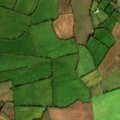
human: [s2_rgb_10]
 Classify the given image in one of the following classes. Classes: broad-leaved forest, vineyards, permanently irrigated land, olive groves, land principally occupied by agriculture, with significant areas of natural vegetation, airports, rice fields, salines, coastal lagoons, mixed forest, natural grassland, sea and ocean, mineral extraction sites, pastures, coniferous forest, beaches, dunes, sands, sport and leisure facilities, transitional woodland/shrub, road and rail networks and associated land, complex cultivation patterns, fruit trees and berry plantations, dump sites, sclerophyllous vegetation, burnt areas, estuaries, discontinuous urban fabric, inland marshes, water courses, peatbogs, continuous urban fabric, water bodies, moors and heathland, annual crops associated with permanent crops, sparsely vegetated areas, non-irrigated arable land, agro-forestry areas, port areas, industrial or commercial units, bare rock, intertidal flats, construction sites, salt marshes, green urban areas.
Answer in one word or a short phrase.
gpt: non-irrigated arable land, pastures, complex cultivation patterns